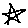
Label: star